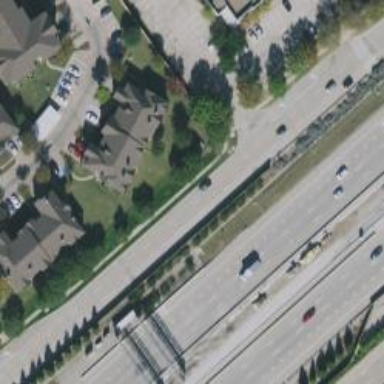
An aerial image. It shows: Secondary road with frontage road.